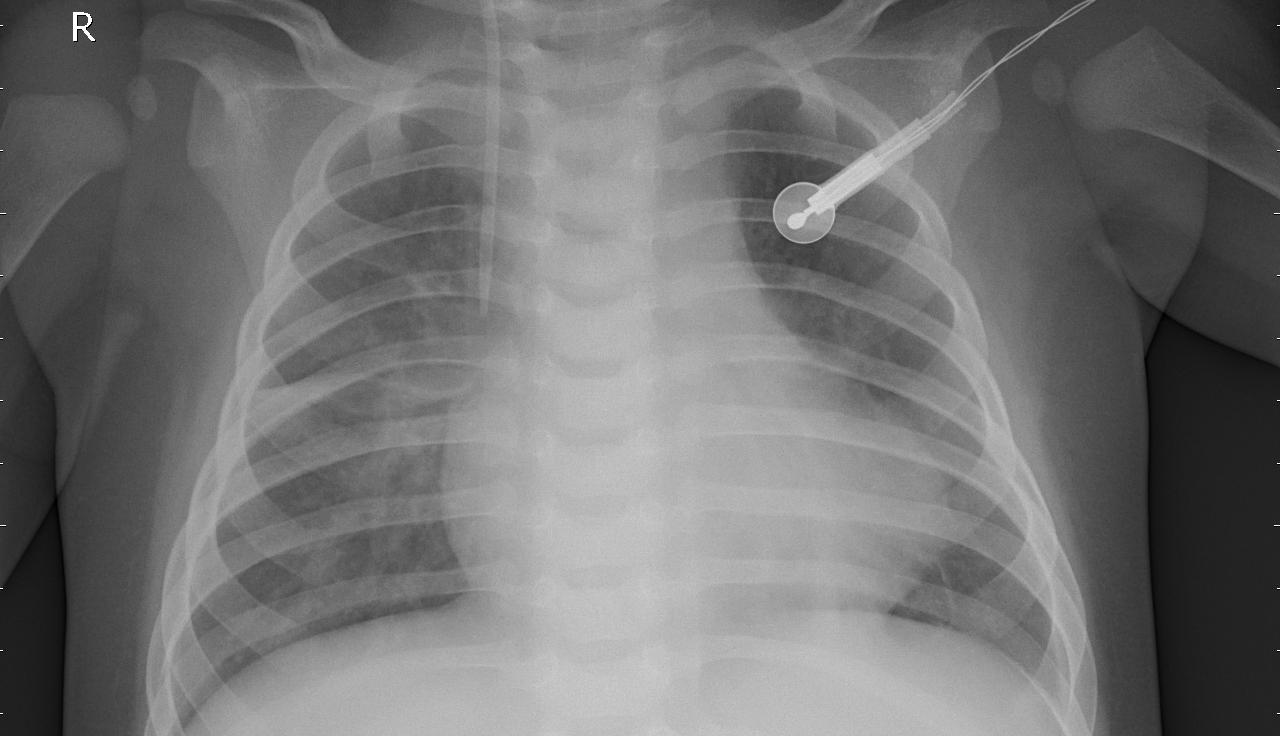
Diagnosis: PNEUMONIA